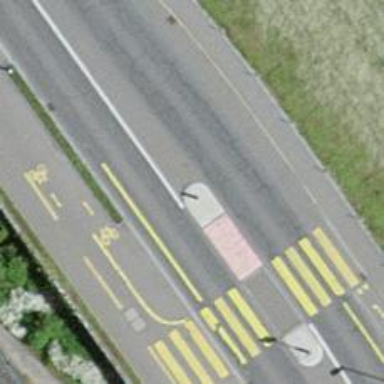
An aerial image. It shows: Primary highway with separate cycleway made of asphalt.